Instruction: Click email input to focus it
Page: traveler
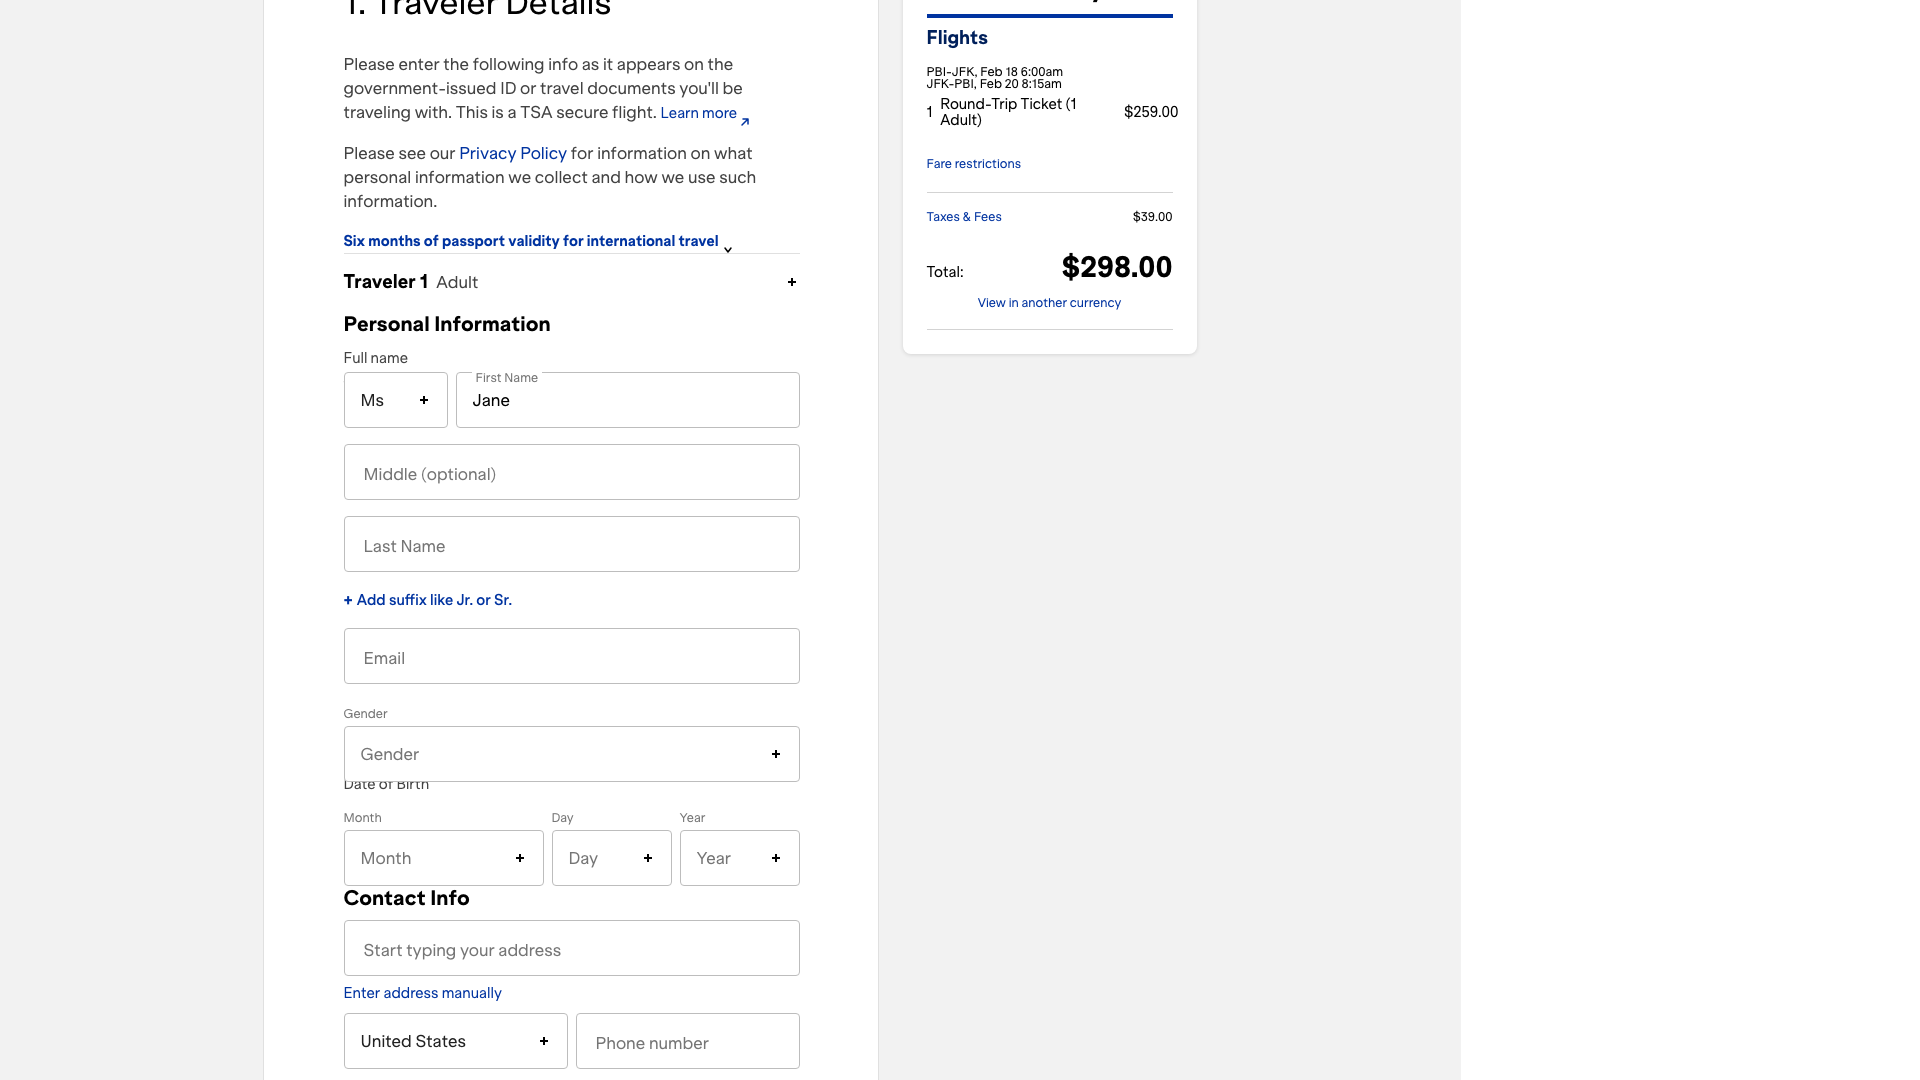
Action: click